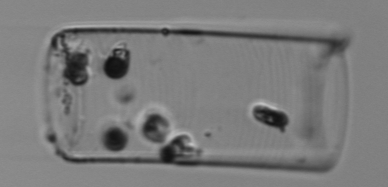
Label: Guinardia_flaccida